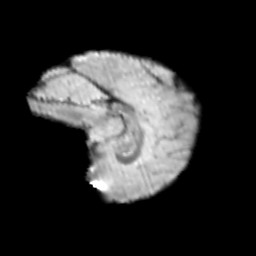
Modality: T2w
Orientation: sagittal
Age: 10
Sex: female
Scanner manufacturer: siemens
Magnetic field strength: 3 T
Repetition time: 3.8 s
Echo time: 0.07 s